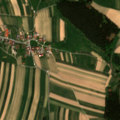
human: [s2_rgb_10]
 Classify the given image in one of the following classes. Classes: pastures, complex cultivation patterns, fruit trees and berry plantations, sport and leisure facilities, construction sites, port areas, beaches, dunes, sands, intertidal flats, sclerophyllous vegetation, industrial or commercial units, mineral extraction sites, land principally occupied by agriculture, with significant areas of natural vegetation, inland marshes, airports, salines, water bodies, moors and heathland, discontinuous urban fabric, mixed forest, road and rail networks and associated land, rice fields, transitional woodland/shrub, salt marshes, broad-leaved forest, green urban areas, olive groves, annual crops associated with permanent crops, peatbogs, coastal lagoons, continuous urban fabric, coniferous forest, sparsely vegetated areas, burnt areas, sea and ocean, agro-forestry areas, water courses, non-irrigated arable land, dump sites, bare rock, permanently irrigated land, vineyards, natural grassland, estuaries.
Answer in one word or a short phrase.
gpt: discontinuous urban fabric, non-irrigated arable land, pastures, land principally occupied by agriculture, with significant areas of natural vegetation, coniferous forest